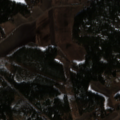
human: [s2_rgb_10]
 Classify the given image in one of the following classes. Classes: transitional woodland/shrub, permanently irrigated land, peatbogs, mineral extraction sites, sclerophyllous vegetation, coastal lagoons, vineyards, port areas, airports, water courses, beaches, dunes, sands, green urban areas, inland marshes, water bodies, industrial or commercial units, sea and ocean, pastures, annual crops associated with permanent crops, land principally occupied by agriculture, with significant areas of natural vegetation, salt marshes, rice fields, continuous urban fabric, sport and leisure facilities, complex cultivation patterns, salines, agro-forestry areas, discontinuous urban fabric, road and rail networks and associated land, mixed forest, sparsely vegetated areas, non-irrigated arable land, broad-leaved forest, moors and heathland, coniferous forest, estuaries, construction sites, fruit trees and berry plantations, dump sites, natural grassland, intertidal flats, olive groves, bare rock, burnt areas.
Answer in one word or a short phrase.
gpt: non-irrigated arable land, land principally occupied by agriculture, with significant areas of natural vegetation, coniferous forest